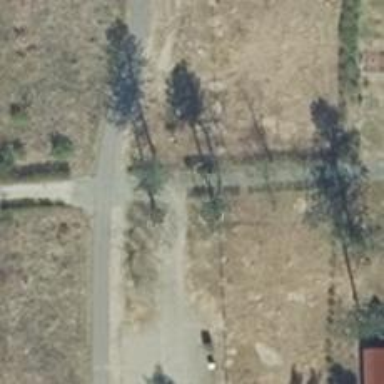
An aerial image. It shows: Asphalt service road.